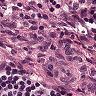
Metastatic tissue present: no